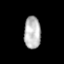
Tissue: lung
Cell type: Others
Senescence score: 0.2187
Nuclear area (px): 526
Mean DAPI intensity: 185.181